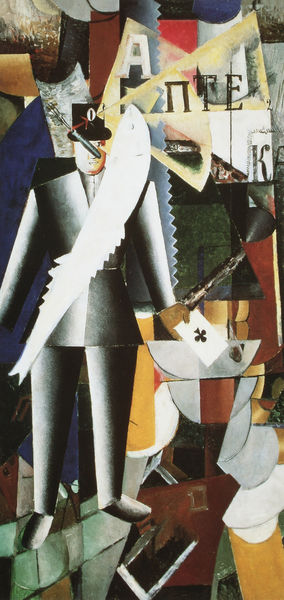
Titel: Aviator
Künstler: Kazimir Malevich
Standort: St. Petersburg
Institution: Russisches Museum
Schlagwörter: blau, gemälde, mann, schatten, weiß, dreieck, gelb, grün, kubismus, kubistisch, braun, bunt, frankreich, grau, hut, lampe, licht, schwarz, rot, karo, muster, zylinder, anzug, mensch, schale, stehen, öl, auge, figur, person, rund, schornstein, chaos, beine, schrift, fahne, moderne, russland, abstrakt, farben, fläche, flächen, modern, formen, linien, figuren, ölgemälde, kartenspiel, dunkelrot, metall, stehende, abstraktion, collage, eckig, kreuz, kegel, linie, form, schwert, säbel, text, buchstabe, buchstaben, strich, klassische moderne, bedrohlich, kreise, worte, macke, ritter, rüstung, ecken, geometrisch, zacken, karte, fisch, zähne, säge, blua, sägen, dreiecke, schwebend, pfeil, kanten, geometrie, typografie, kuben, rundungen, kandinsky, wort, objekte, kubisch, bund, franzose, russisch, piek, pik, spielkarte, ass, ausschneiden, hellbalu, orphismus, balla, italiener, leger, kyrillisch, archipenko, bala, de chirico, ferbig, kreuz as, kyrilisch, nitsche, russische schrift, sägeblatt, äkreuz, spielkate, kartenspile, pokémon